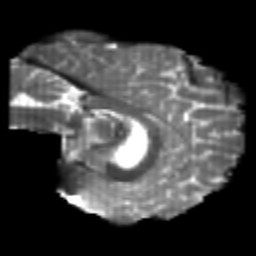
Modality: T2w
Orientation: sagittal
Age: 21
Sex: male
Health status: healthy
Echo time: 0.074 s